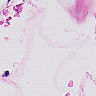
Metastatic tissue present: no